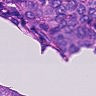
Metastatic tissue present: yes